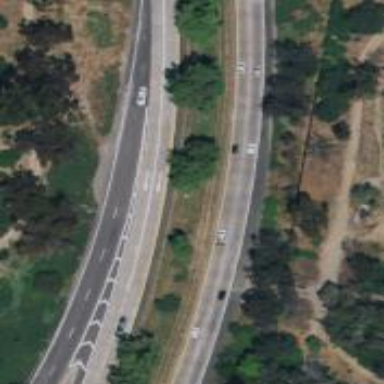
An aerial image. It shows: Motorway.